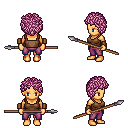
a pixel art fantasy rpg character, female body template, human, tanned skin, brown pirate shirt, magenta pants, pink curly afro hairstyle, leather bracers, spear, four views (front, back, left, right), 2x2 character sprite sheet, small pixel art, hard edges, no anti-aliasing